Interaction volume radius: 5 \u00c5
Interaction volume height: 25 \u00c5
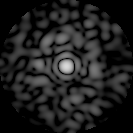
Disorder parameter: 0.8535